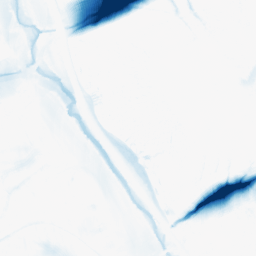
Category: morphological
Decomposition family: morphological_ellipse
Decomposition parameters: operation: closing
width: 50
height: 20
Upsampling method: sinc_hamming
Upsampling parameters: scale: 4
kernel_size: 16
Upsampling scale: 4